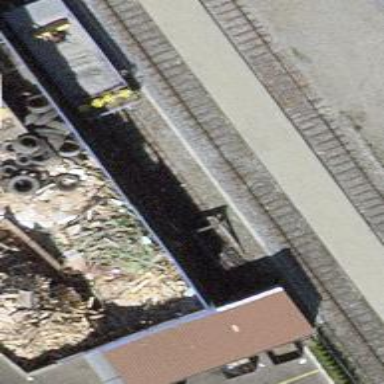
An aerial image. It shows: Railway buffer stop.